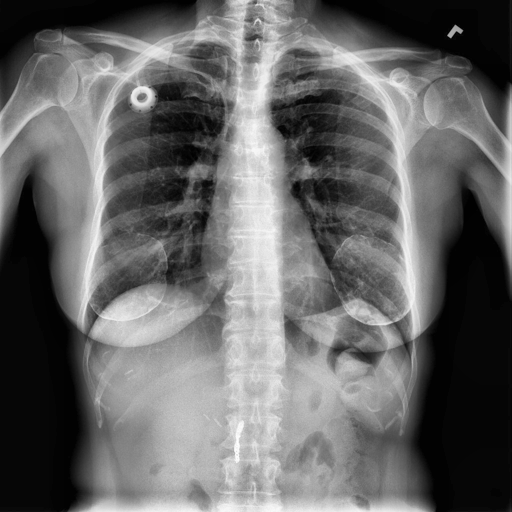
Finding: NORMAL